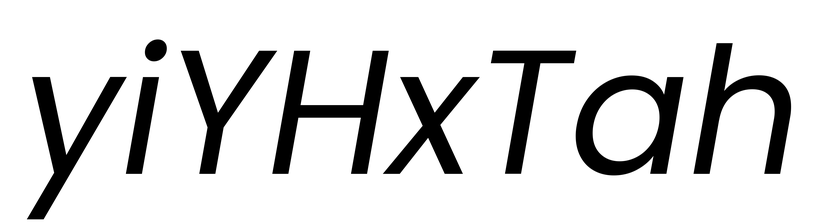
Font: Poppins-Italic